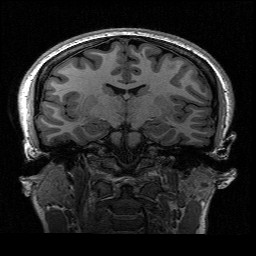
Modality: T1w
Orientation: sagittal